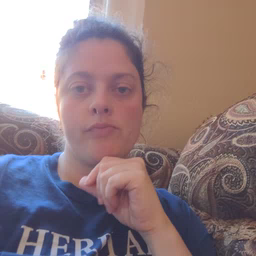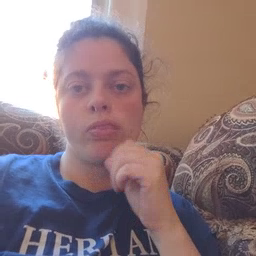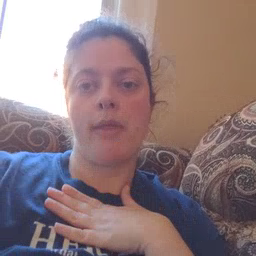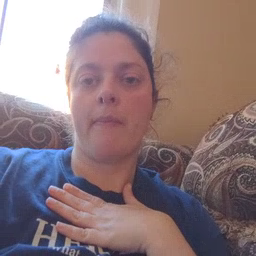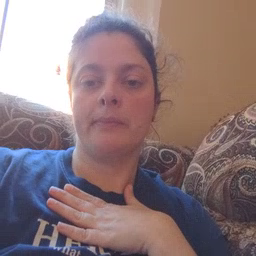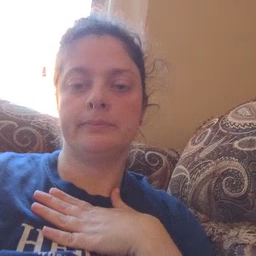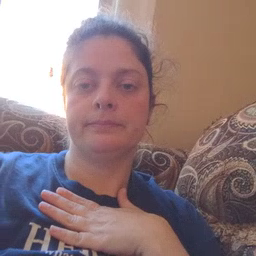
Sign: minemy